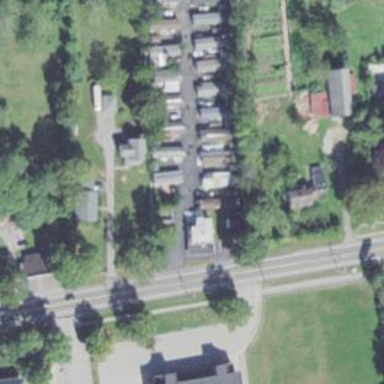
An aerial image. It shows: Residential area known as trailer park.